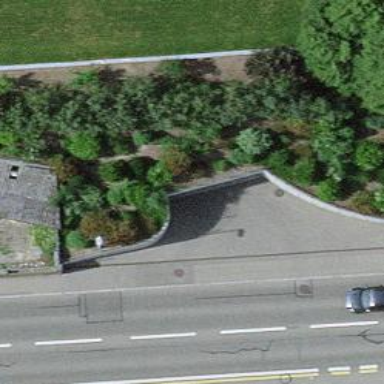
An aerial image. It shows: Parking entrance.